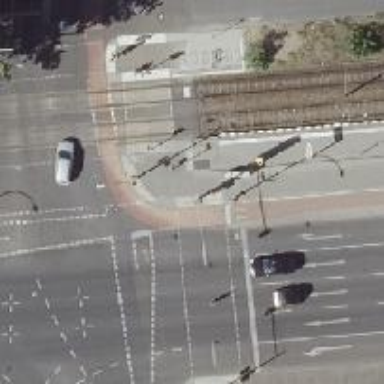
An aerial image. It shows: Asphalt path for cycling.